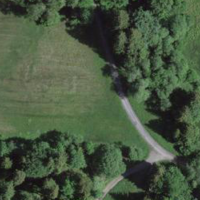
EUNIS habitat code: 43
Species observed at this site:
Silene dioica